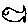
Label: fish